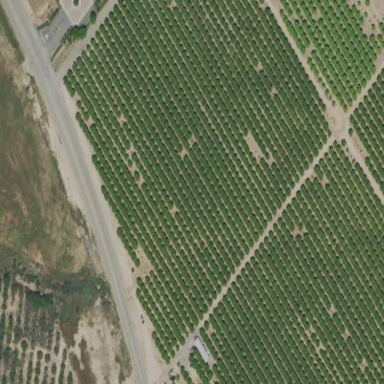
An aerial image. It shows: Orchard growing citrus fruits.